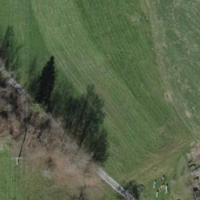
EUNIS habitat code: 52
Species observed at this site:
Galeopsis tetrahit